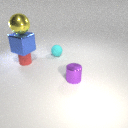
small red rubber cylinder below large yellow metal sphere